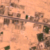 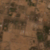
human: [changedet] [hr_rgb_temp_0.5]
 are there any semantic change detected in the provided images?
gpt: The road in the middle was removed.